Field crop: maize
Growth stage: 2
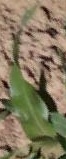
Species: maize